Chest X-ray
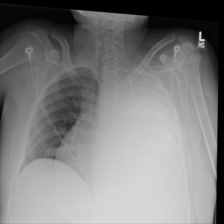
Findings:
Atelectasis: negative
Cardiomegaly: negative
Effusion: negative
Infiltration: negative
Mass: negative
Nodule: negative
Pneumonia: negative
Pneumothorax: negative
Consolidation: negative
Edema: negative
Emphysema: negative
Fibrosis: negative
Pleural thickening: negative
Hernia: negative